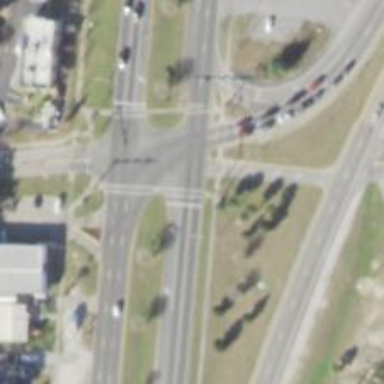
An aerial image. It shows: Marked road crossing.